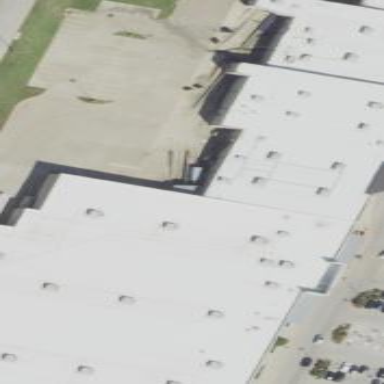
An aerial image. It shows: Building.